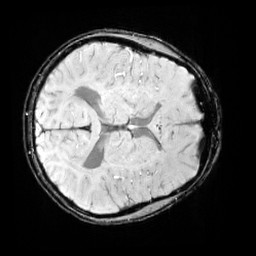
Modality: SWI
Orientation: axial
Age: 11
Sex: male
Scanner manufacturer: siemens
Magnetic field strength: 3 T
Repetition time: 0.027 s
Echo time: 0.02 s